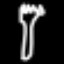
Label: fork